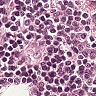
Metastatic tissue present: no